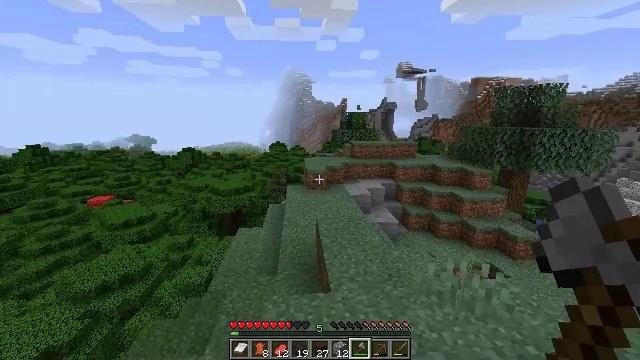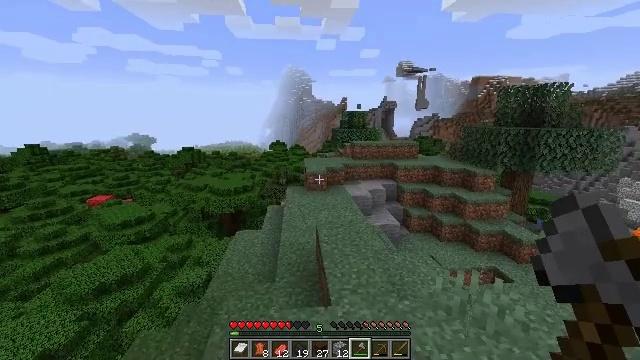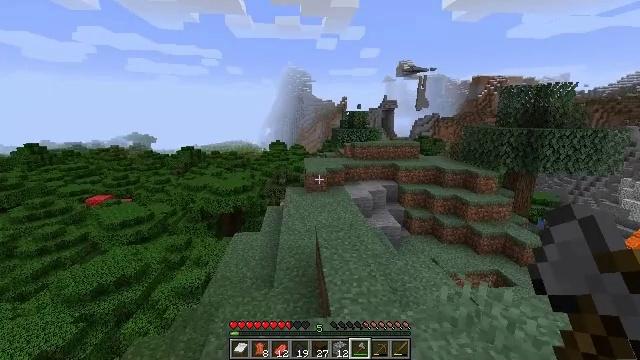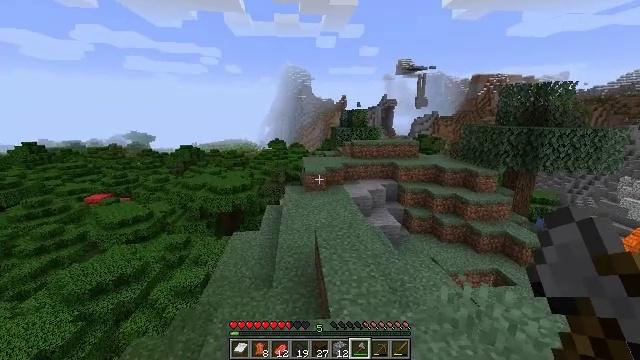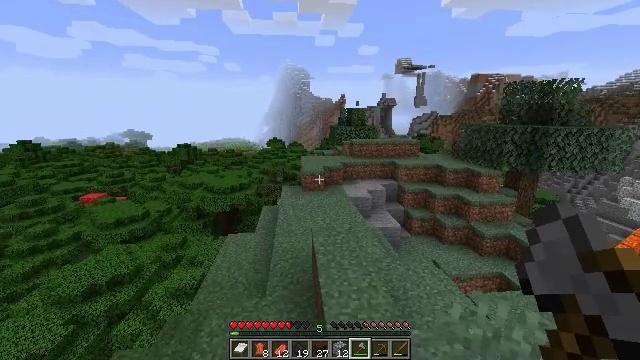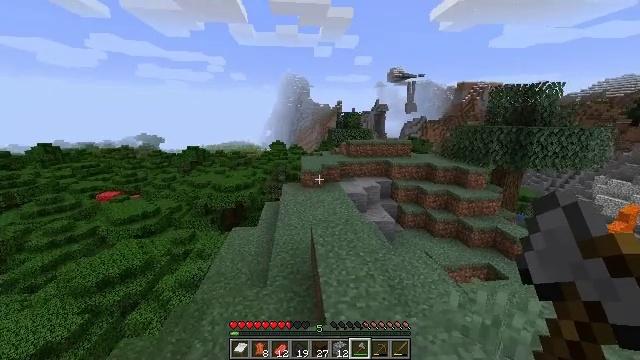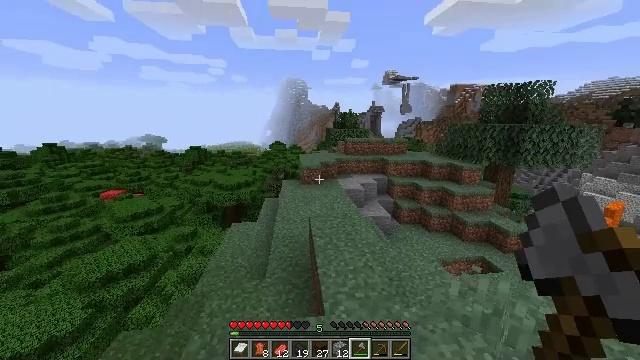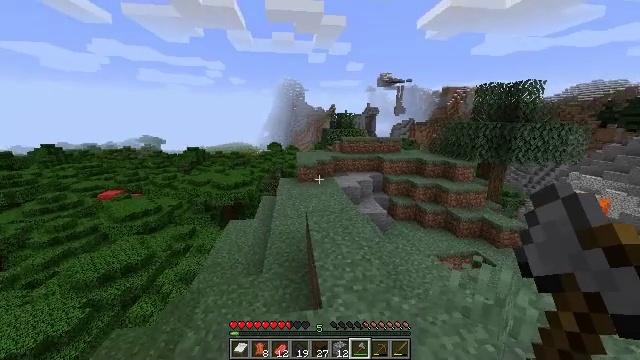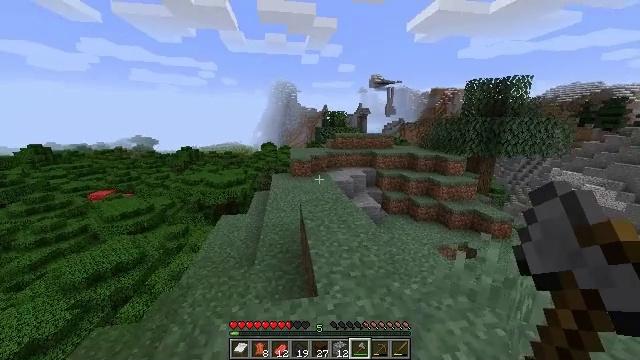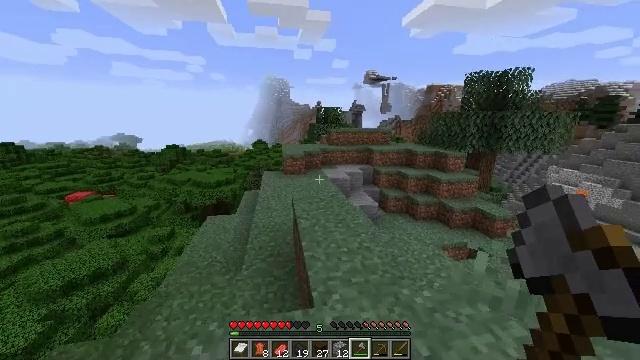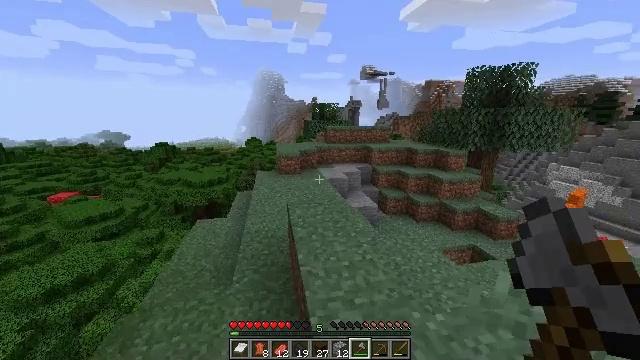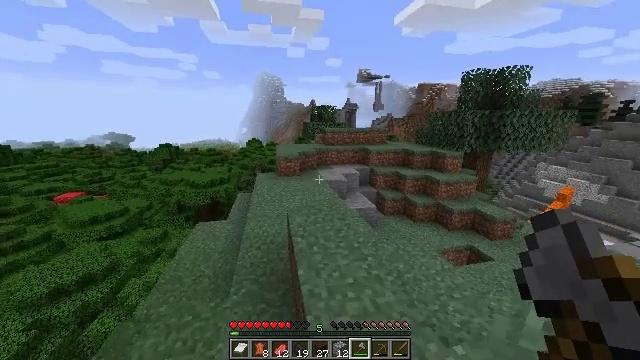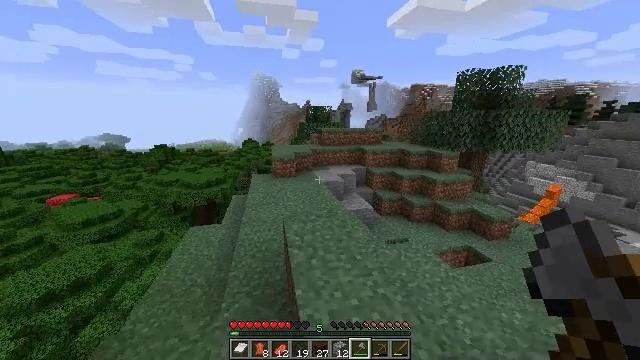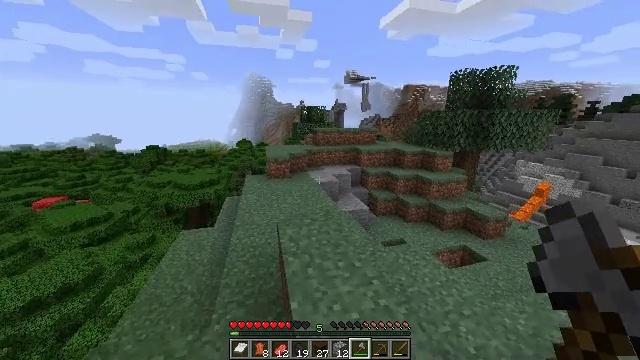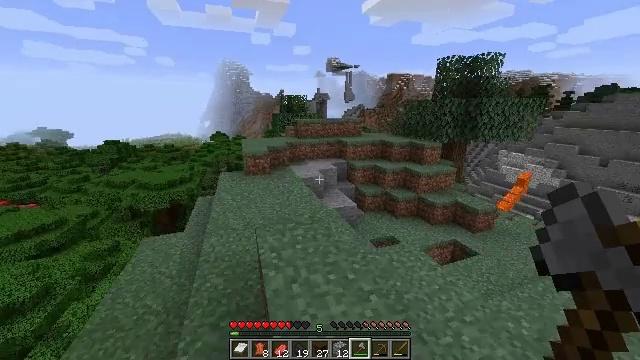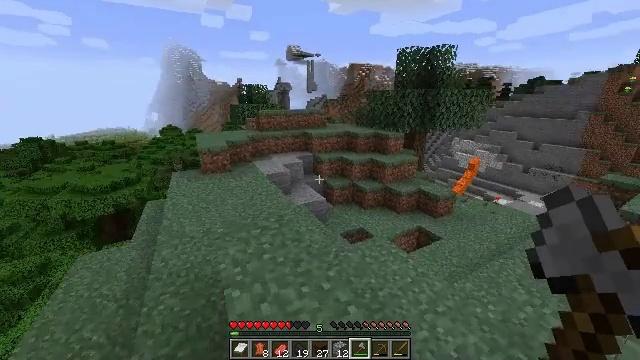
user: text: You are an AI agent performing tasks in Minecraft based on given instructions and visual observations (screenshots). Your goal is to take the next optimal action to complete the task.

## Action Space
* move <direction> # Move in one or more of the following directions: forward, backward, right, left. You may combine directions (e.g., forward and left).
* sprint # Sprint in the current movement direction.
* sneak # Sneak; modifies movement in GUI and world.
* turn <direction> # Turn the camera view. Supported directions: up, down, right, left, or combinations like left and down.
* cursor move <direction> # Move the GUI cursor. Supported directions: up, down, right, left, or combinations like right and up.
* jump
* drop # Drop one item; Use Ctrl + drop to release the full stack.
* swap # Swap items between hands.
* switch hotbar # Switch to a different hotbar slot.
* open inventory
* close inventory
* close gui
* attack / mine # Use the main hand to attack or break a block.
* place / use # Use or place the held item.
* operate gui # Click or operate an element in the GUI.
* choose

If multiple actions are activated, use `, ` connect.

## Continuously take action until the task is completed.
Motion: motion action
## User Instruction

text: Chop down the brown mushroom block.
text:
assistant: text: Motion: move forward
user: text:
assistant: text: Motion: move forward
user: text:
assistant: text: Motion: move forward
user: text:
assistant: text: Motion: move forward, sprint
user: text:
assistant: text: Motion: move forward, sprint
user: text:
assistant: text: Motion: move forward, sprint
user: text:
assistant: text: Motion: move forward, sprint
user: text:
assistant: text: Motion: move forward, sprint, turn right
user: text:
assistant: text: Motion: move forward, turn right
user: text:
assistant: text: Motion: move forward, turn right
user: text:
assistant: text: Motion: move forward, sprint
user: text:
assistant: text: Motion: move forward, sprint, turn right
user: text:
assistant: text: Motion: move forward, sprint, turn right
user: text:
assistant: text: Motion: move forward, sprint, turn right and down
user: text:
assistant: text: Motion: move forward, turn right and down
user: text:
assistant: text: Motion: move forward, turn right and down
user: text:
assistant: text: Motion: move forward, turn right and down
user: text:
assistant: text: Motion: move forward, turn right
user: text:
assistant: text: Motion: move forward
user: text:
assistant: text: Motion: move forward
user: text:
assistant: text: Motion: move forward, sprint
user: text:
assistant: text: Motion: move forward, sprint, turn right and down
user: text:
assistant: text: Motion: move forward, sprint, turn right and down
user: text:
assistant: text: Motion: move forward, sprint, turn right
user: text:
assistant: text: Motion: move forward
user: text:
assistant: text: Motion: move forward, turn right
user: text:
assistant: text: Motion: move forward, turn right
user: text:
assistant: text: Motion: move forward, turn right
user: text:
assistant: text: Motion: move forward
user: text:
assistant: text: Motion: move forward